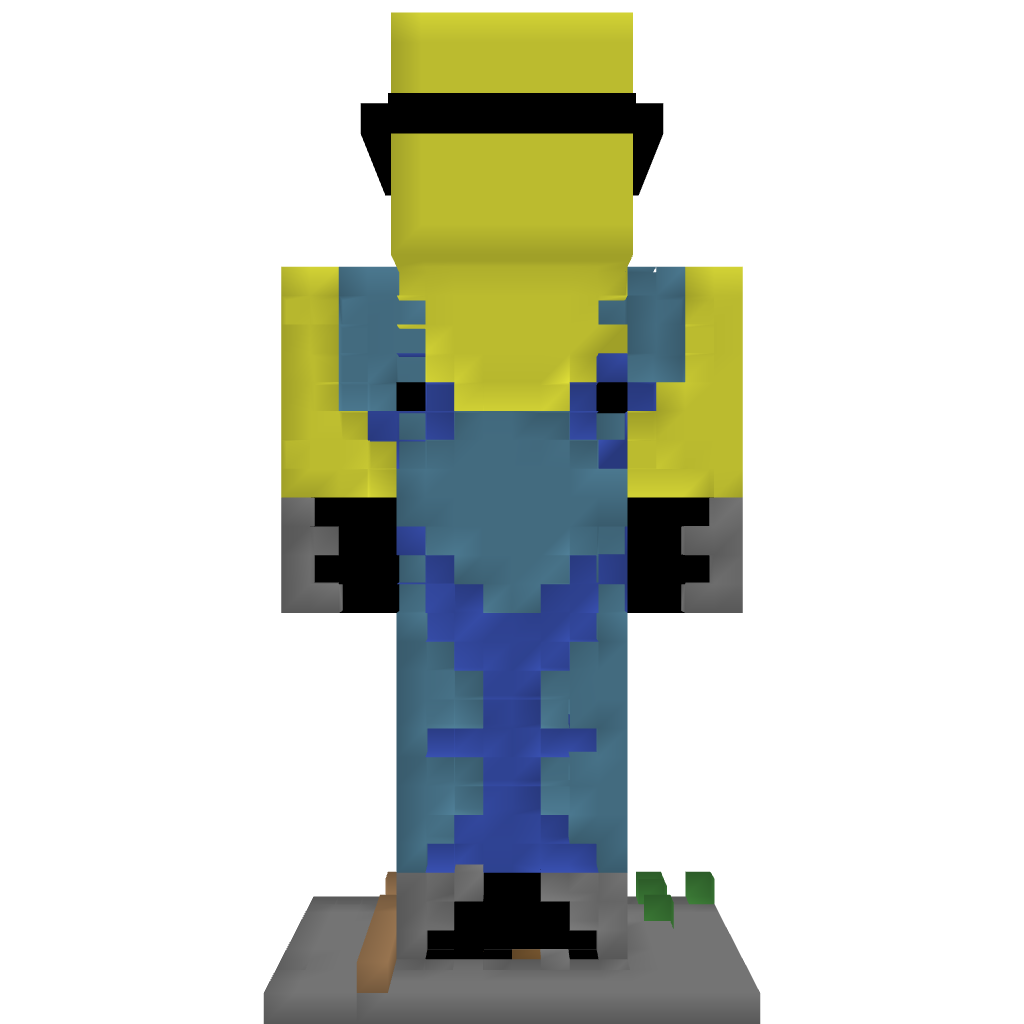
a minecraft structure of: Minion Statue bad low quality